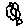
Label: flower